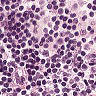
Metastatic tissue present: no